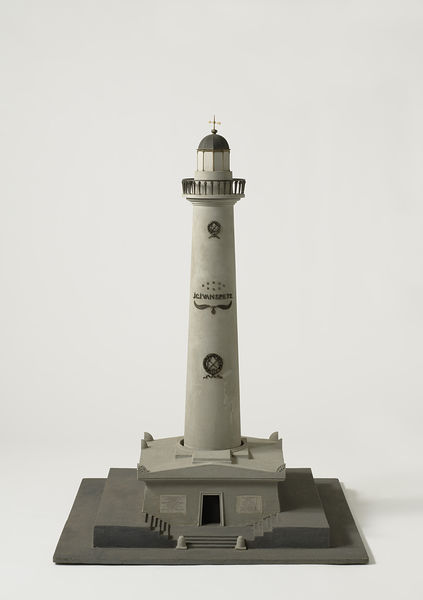
Titel: Model van de vuurtoren J.C.J. van Speijk te Egmond
Künstler: J. Valk
Standort: Amsterdam
Institution: Rijksmuseum
Schlagwörter: balcony, stairs, steps, white, black, gray, grey, brown, railing, tower, coast, light, cross, model, sculpture, door, design, lighthouse, miniature, kreuz, symbol, modell, skulptur, scuplture, minarett